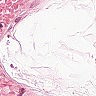
Metastatic tissue present: no